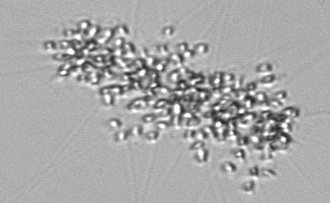
Label: Chaetoceros_didymus_TAG_external_flagellate